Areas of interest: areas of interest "Yubai Selected Hotel (Ganzhou Station Branch)"
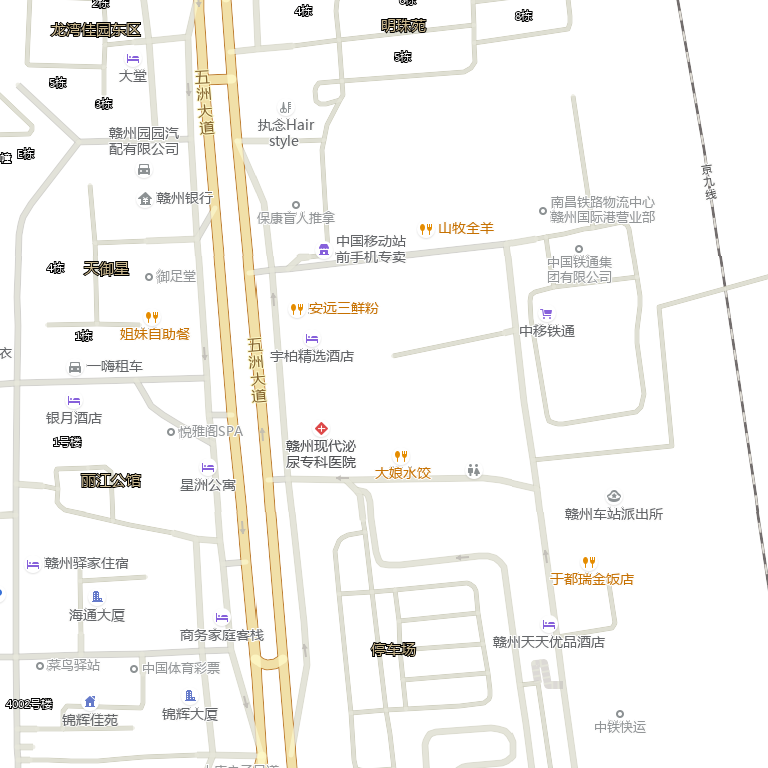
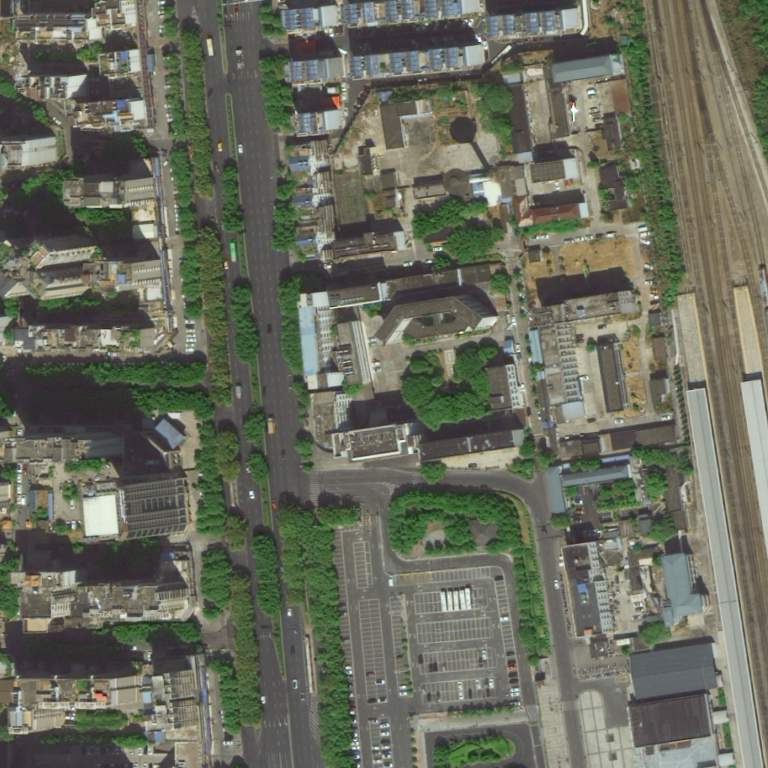